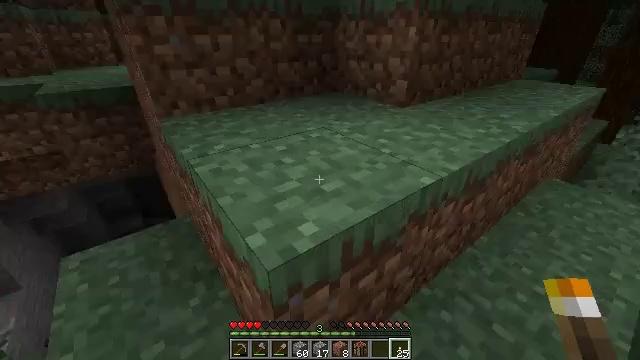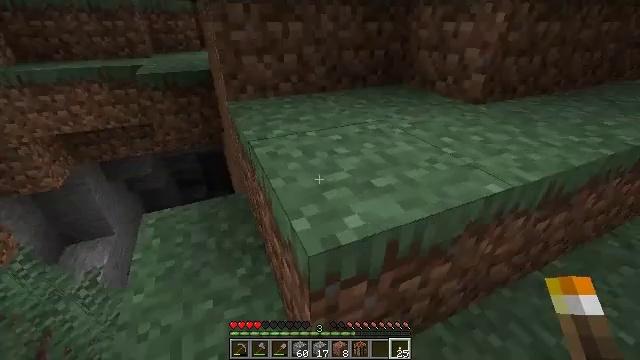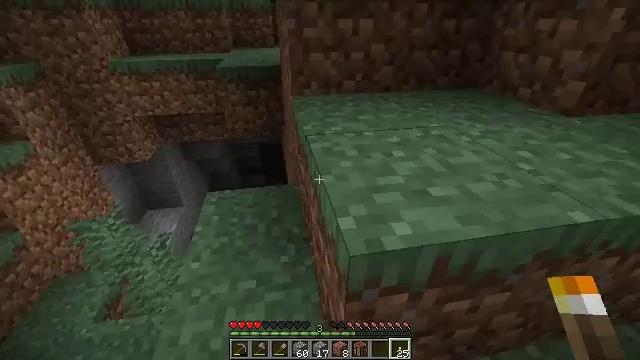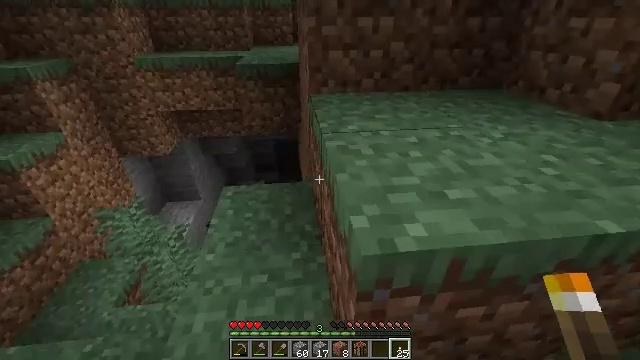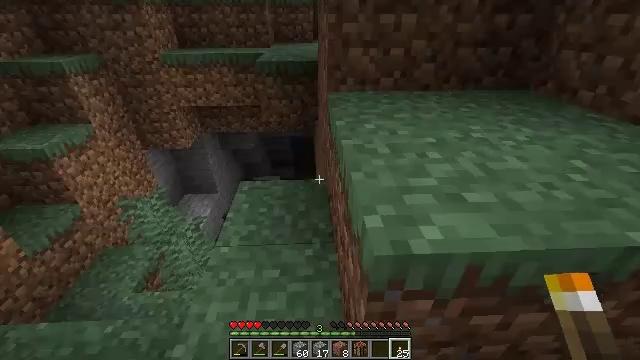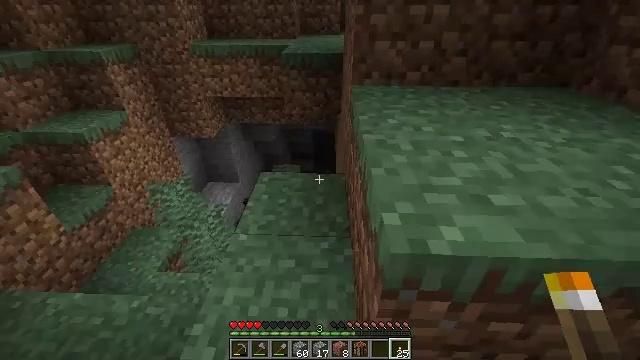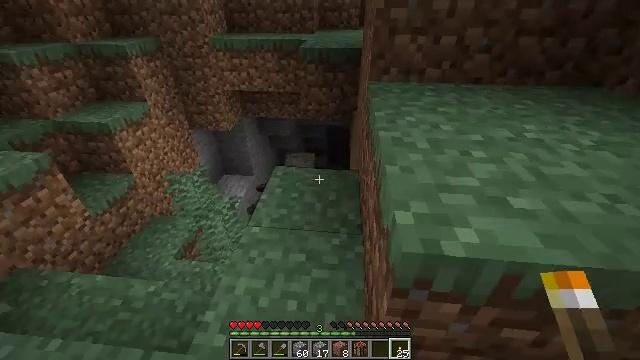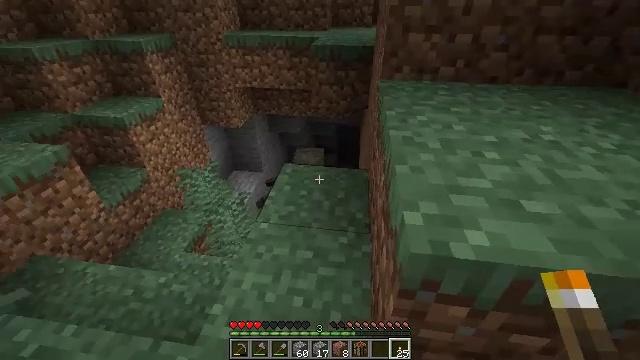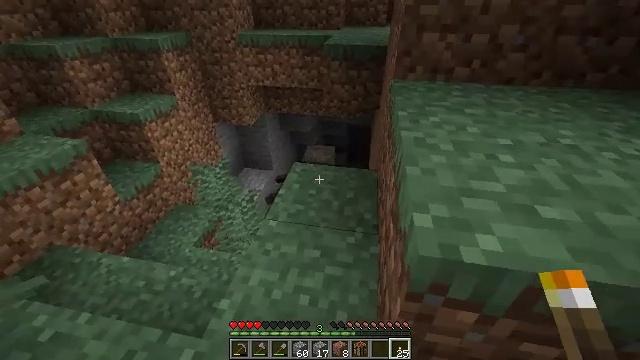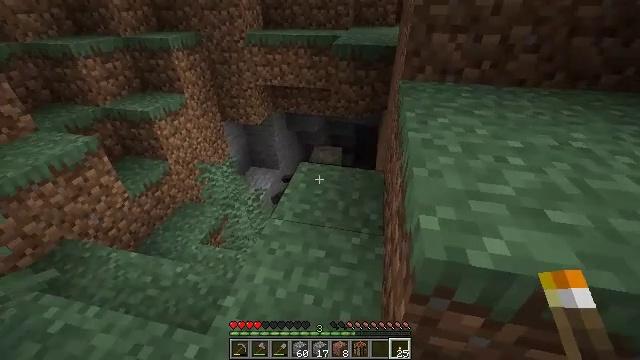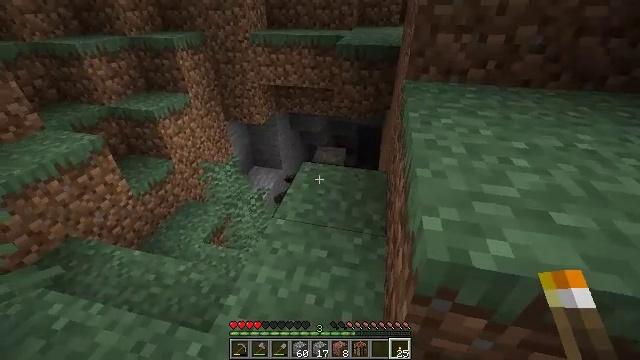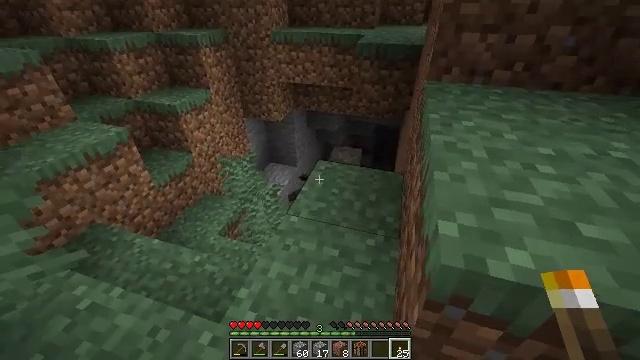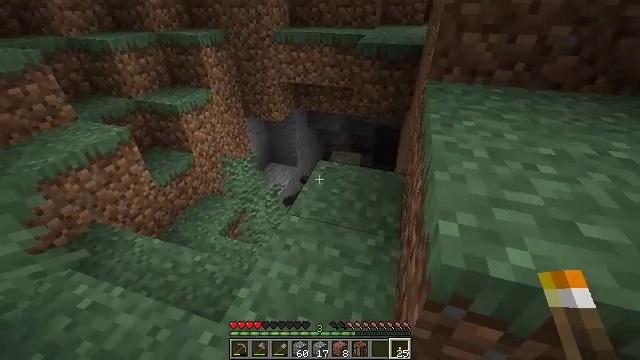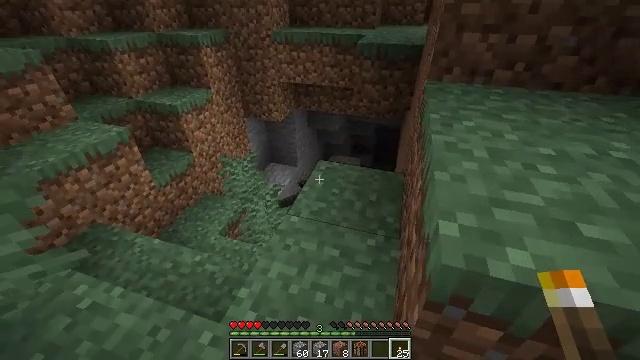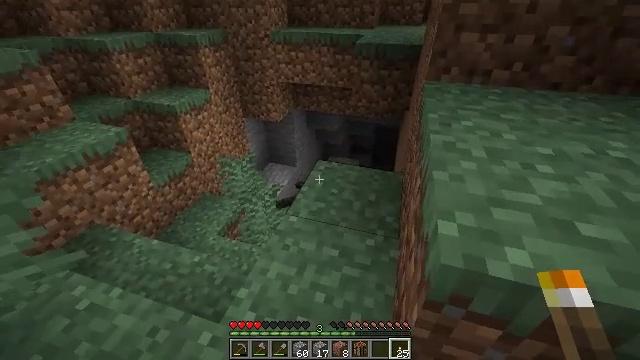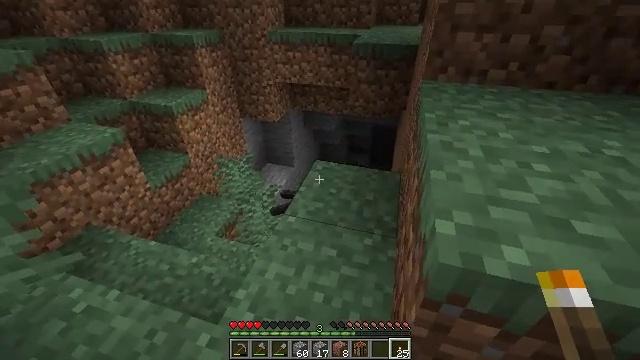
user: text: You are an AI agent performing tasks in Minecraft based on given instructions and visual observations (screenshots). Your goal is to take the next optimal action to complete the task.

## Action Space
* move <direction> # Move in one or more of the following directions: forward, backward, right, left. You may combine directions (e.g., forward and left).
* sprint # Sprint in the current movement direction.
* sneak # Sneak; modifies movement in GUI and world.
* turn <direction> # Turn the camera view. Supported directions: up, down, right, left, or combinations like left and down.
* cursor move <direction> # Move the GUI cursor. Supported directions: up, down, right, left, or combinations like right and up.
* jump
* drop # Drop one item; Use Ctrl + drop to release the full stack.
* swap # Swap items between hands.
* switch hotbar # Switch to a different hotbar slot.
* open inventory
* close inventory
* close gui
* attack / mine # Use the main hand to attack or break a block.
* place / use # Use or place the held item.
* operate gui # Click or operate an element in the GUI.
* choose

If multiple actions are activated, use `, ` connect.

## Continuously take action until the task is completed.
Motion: motion action
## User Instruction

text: Hunt fish.
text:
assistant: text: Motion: turn left and down
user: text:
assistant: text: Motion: turn left
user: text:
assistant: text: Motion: turn left
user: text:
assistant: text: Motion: turn left
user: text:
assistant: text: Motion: turn left and down
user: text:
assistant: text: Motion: turn left
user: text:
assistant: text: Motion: turn left
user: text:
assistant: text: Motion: turn left
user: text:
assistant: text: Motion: turn left
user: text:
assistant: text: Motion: no_op
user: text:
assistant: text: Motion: turn left
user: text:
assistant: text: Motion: no_op
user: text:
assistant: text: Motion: no_op
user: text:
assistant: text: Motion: no_op
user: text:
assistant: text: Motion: no_op
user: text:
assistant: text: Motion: turn right
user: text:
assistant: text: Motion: turn right
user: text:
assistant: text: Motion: turn right and up
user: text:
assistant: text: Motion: turn right and up
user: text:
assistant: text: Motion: move forward, turn right and up
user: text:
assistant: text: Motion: move forward, turn right and up
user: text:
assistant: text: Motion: move forward, turn right and up
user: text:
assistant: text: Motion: move forward, turn right and up
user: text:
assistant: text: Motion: move forward, turn right and up
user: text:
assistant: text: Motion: move forward, turn right and up
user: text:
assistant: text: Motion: move forward, turn left and up
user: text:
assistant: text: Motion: move forward, turn left and up
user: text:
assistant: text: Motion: move forward, turn left
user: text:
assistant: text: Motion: move forward, turn left
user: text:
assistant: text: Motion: move forward, turn left